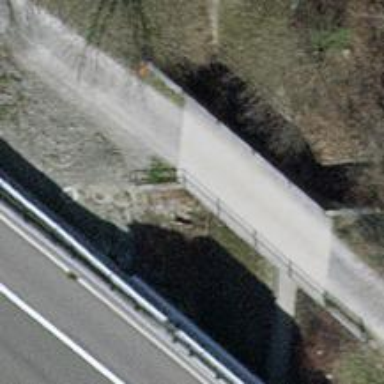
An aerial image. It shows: Concrete bridge over grade1 track.